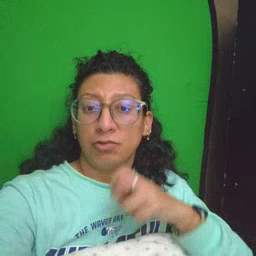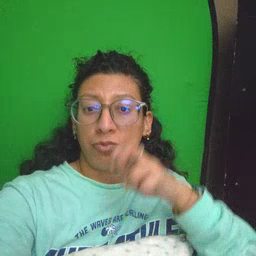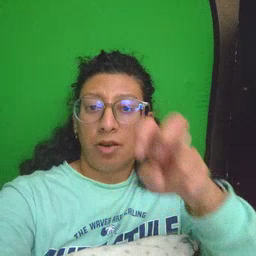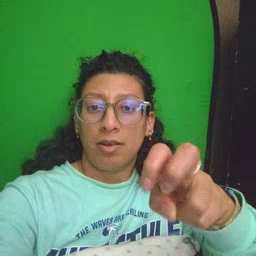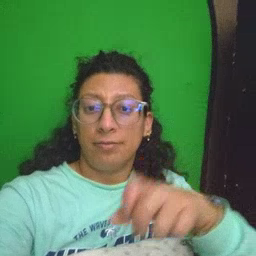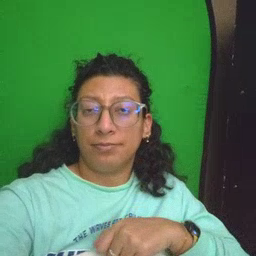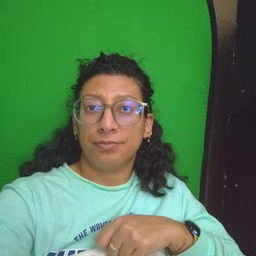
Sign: ride